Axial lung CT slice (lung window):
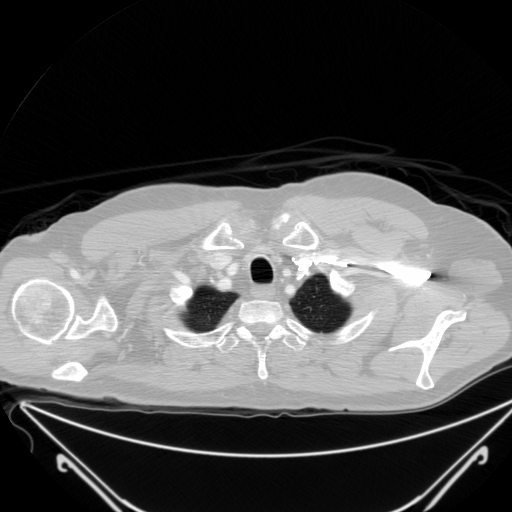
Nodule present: no